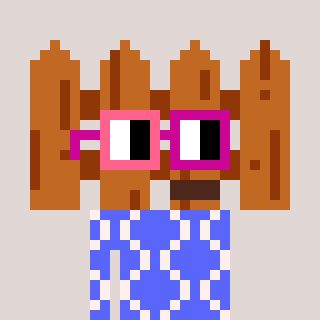
a pixel art character with square pink and red glasses, a fence-shaped head and a purple-colored body on a warm background